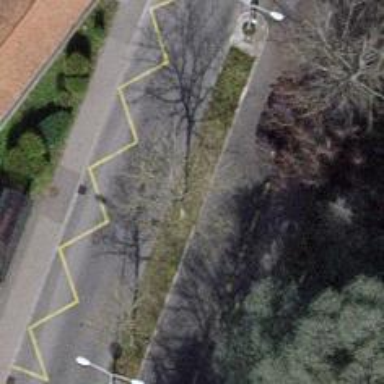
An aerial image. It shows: Bus stop with shelter for public transportation.